Question: Calculate the minimum enclosing rectangle area of the following rectangle, where the sides of the enclosing rectangle must be parallel to the grid
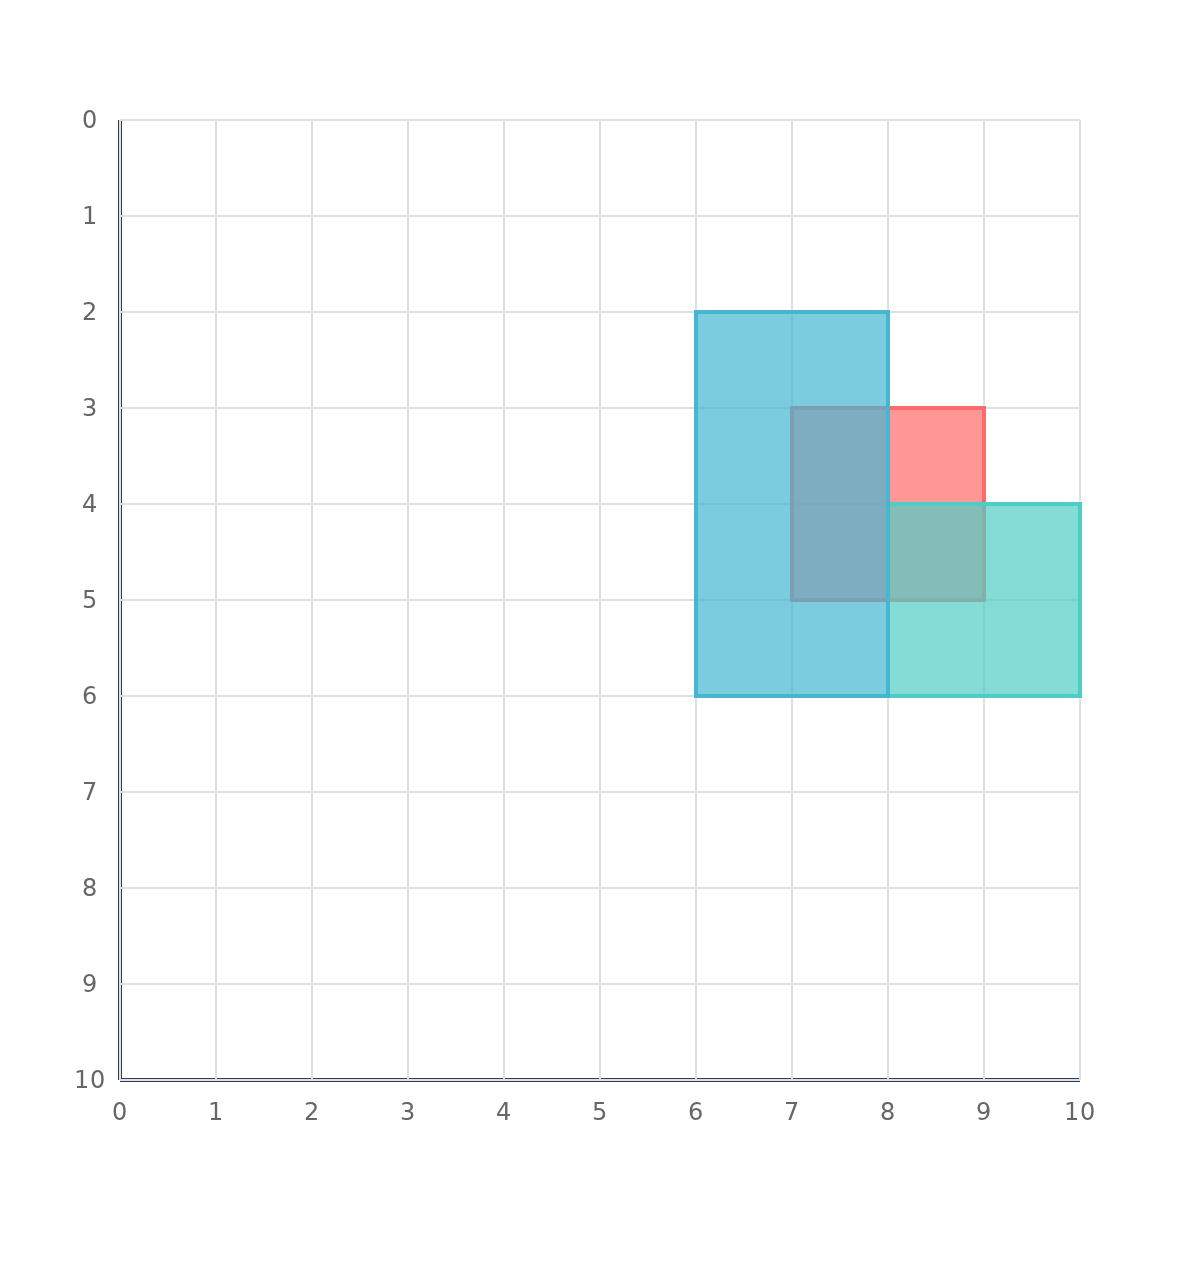
Answer: 16